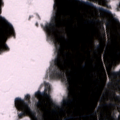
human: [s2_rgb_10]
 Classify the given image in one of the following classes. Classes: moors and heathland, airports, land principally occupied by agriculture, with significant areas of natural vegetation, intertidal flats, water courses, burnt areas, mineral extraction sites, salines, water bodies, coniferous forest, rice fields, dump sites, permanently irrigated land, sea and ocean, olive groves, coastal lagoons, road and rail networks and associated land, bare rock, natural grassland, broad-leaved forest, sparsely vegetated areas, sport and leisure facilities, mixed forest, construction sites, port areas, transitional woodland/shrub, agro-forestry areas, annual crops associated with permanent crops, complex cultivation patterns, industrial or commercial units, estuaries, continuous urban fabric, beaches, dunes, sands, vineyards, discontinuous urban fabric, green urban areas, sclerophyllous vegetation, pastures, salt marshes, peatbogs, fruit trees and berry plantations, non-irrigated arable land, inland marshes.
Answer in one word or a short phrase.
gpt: mixed forest, peatbogs